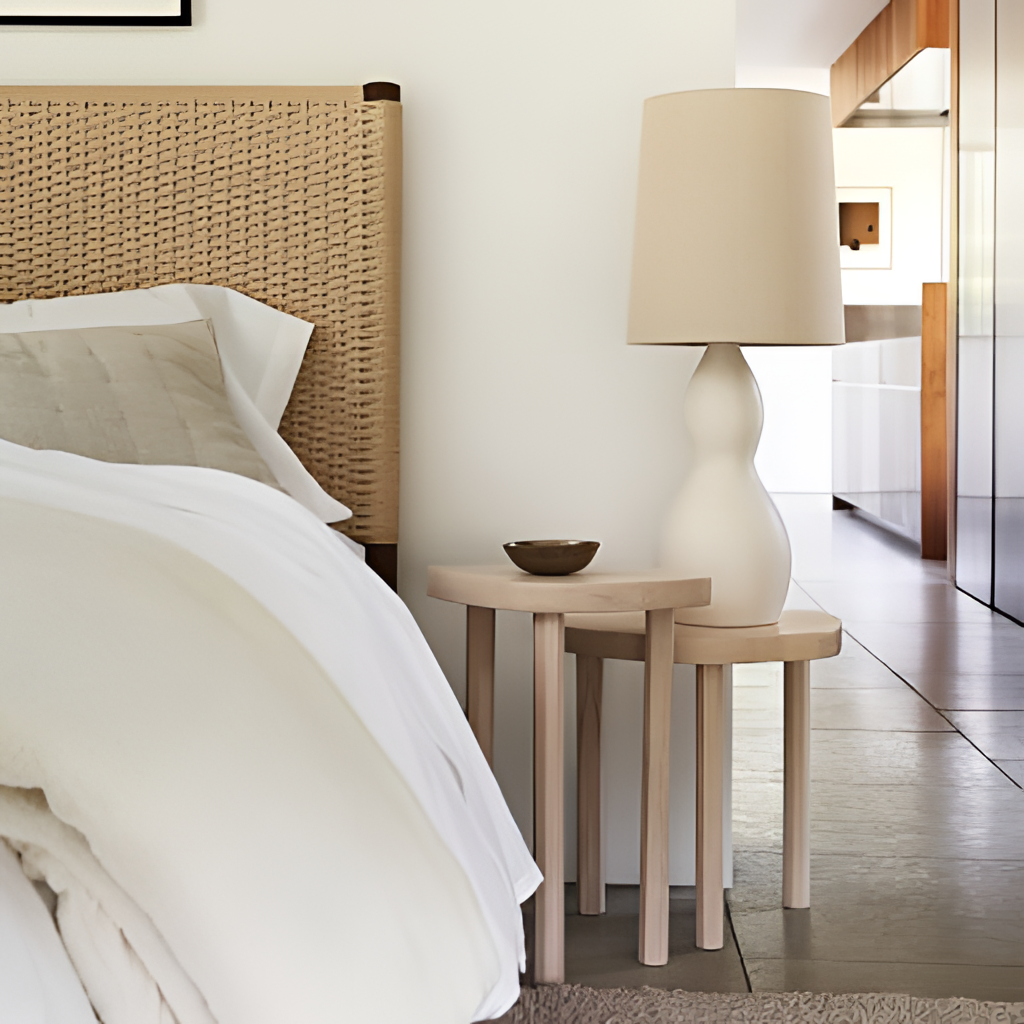
bedroom, beige woven headboard, tile flooring, with large square pattern, minimalist, paint wallpaper, with solid pattern